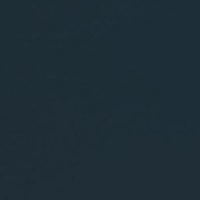
EUNIS habitat code: 14
Species observed at this site:
Gypaetus barbatus
Phalacrocorax carbo
Corvus corax